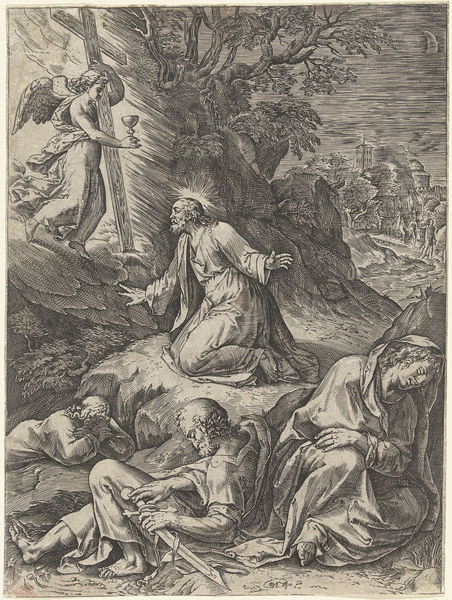
Titel: Christus op de olijfberg
Künstler: Cornelis Cort
Standort: Amsterdam
Institution: Rijksmuseum
Schlagwörter: engel, ehrfurcht